Field crop: maize
Growth stage: 2
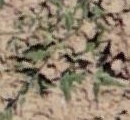
Species: atriplex